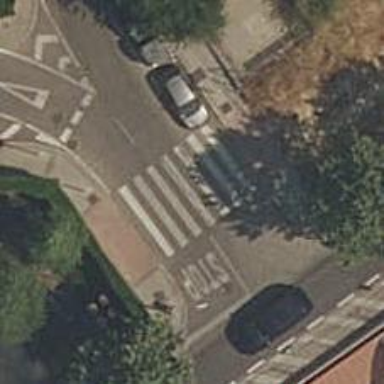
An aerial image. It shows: Zebra crossing on the road.